八年级 · 组合几何学
如图, $A D$ 是 $\angle B A C$ 的角平分线, $D E \perp A B, D F \perp A C$, 点 $E 、 F$ 为垂足, $D B=D C$.

(1)求证: $B E=C F$;

(2)若 $A D=10, A E=8$, 求四边形 $A C D B$ 的面积.
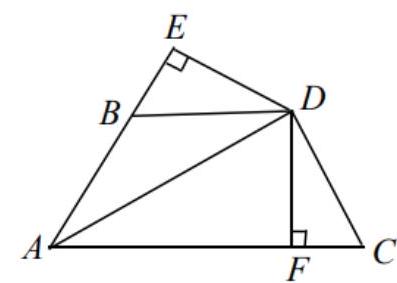
答案: (1) 证明: $\because A D$ 平分 $\angle B A C, D E \perp A B, D F \perp A C$,

$\therefore D E=D F, \angle D E B=\angle D F C=90^{\circ}$,

在 Rt $\triangle B E D$ 和 Rt $\triangle C F D$ 中

$\left\{\begin{array}{l}D B=D C \\ D E=D F\end{array}\right.$,

$\therefore \mathrm{Rt} \triangle B E D \xlongequal{\text { }} \mathrm{Rt} \triangle C F D(\mathrm{HL})$,

$\therefore B E=C F ;$

(2) 解：在 Rt $\triangle A D E$ 中,

$\because A D=10, A E=8$,

$\therefore \mathrm{DE}=6$

$\because A D=A D, D E=D F$,

$\therefore$ Rt $\triangle A D E \cong \mathrm{Rt} \triangle A D F(\mathrm{HL})$,

$\therefore S_{\triangle A D E}=S_{\triangle A D F}$,

$\because$ Rt $\triangle B E D \cong$ Rt $\triangle C F D$,

$\therefore S_{\triangle B E D}=S_{\triangle C F D}$,

$\therefore$ 四边形 $A C D B$ 的面积 $=S_{\text {四边形AFDE }}=2 S_{\triangle A D E}=2 \times \frac{1}{2} \times 6 \times 8=48$.

答: 四边形 $A C D B$ 的面积是 48 .